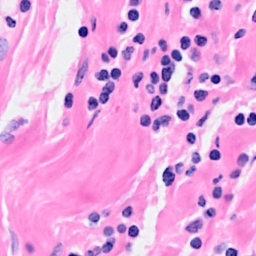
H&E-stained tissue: Breast